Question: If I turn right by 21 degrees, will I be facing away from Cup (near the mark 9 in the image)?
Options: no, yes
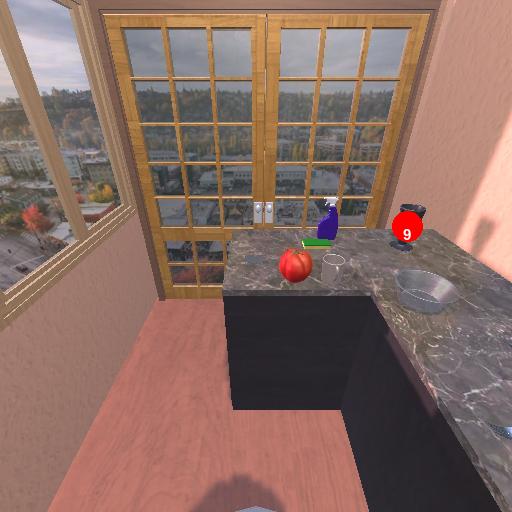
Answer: no